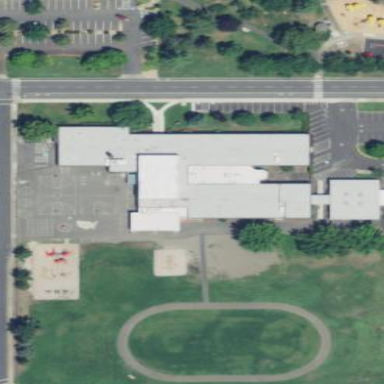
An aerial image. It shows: School building.